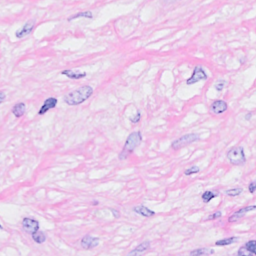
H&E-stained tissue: Breast